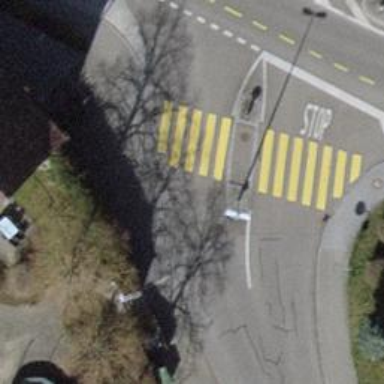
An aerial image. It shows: Marked zebra crossing with island.